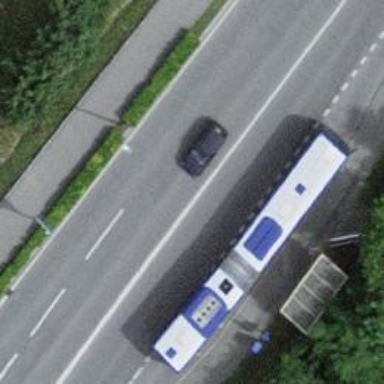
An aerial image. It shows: Bus stop with sheltered platform for public transport.